Aerial crown-view tile of a tropical tree (Barro Colorado Island, Panama), acquired 20250414:
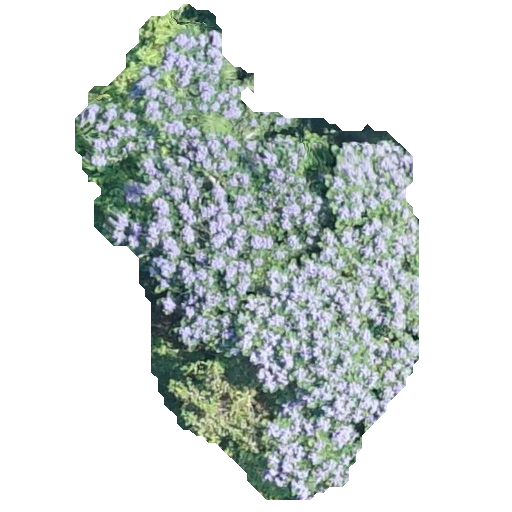
Species: Jacaranda copaia
GBIF accepted scientific name: Jacaranda copaia
Crown area: 157.713 m²